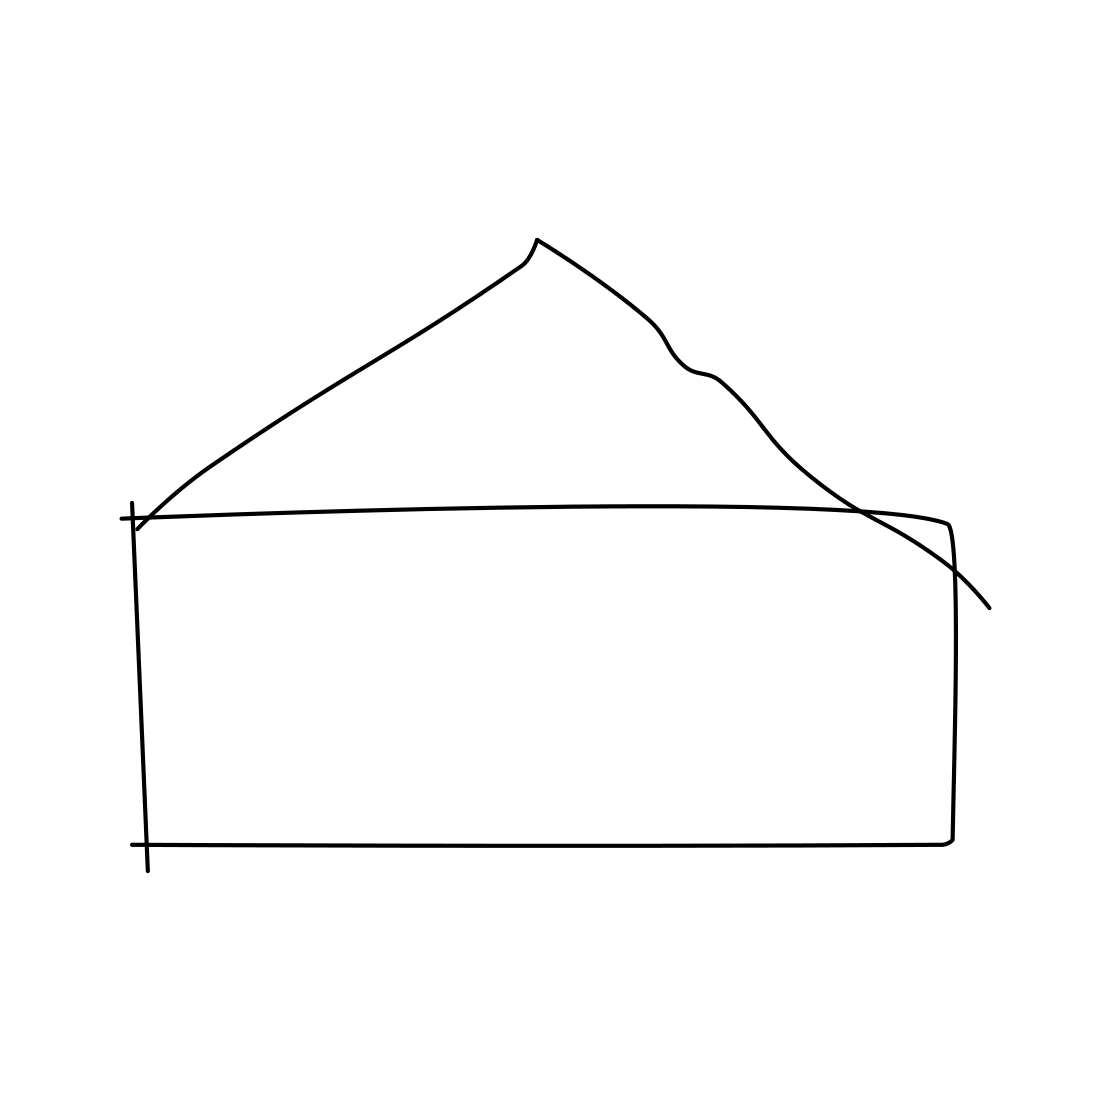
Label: envelope